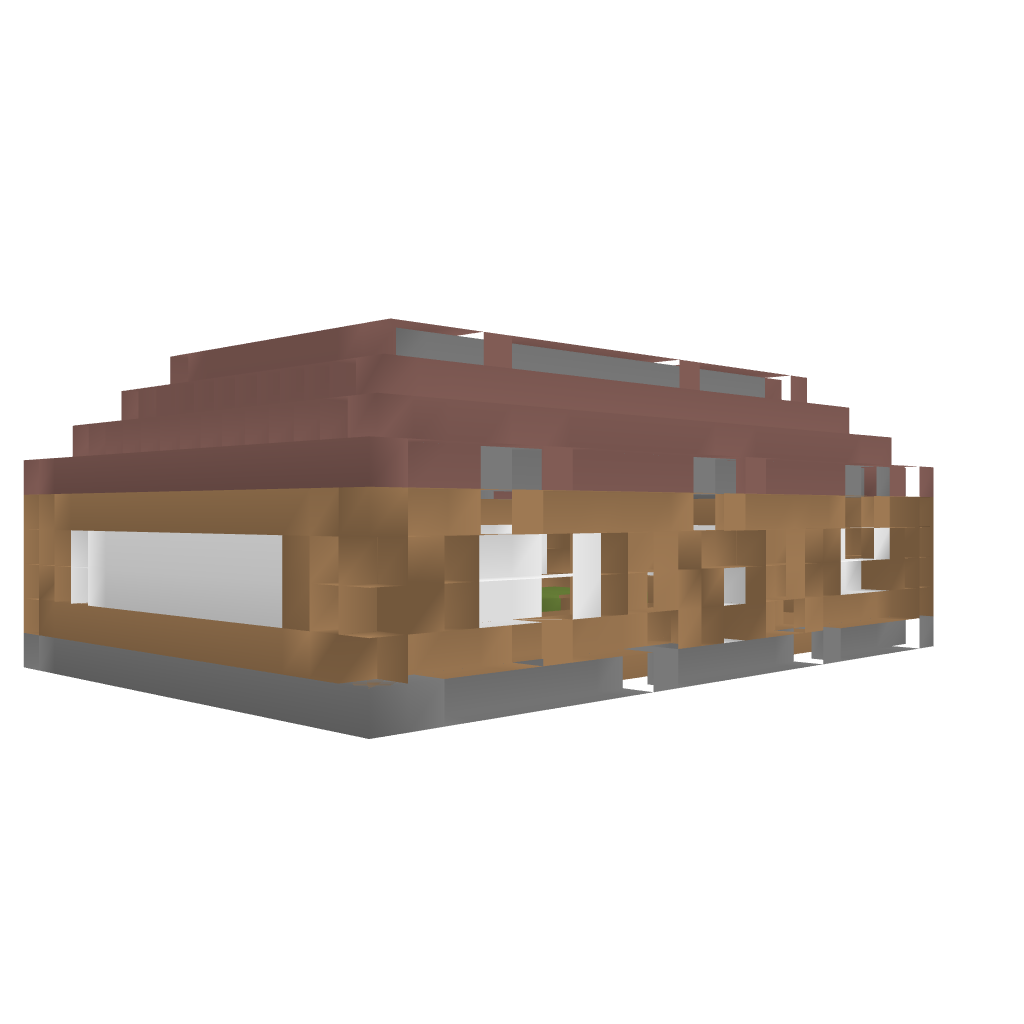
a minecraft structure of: Card Table (Primitive but Functional) bad low quality